Field crop: maize
Growth stage: 2
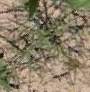
Species: salsola